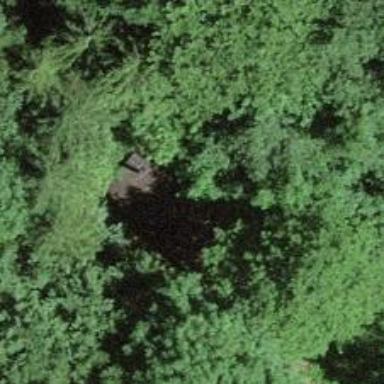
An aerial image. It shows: Picnic shelter designed for outdoor gatherings.